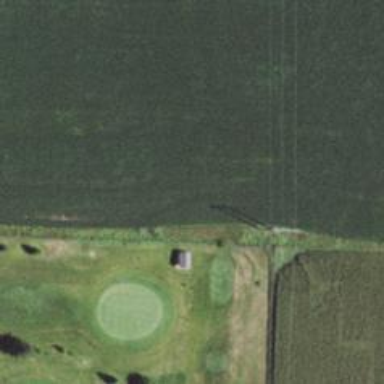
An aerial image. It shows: Pathway for golfing.